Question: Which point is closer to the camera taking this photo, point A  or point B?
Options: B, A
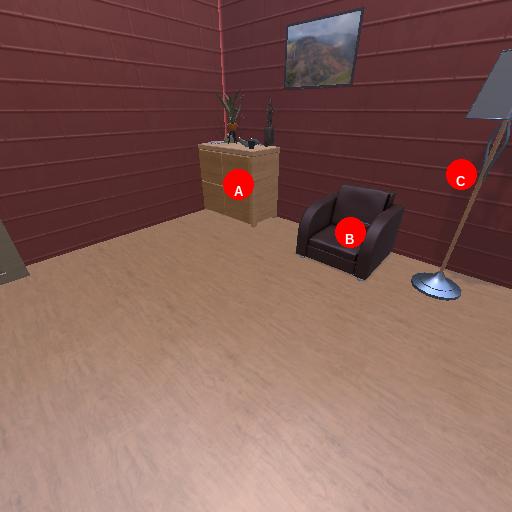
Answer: B